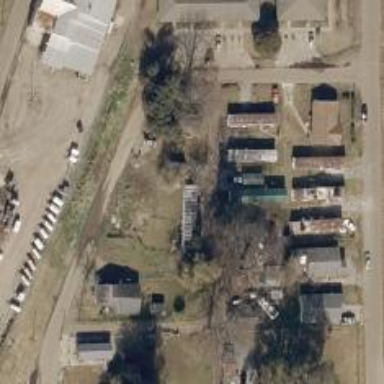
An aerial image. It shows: Residential area known as trailer park.